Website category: camera
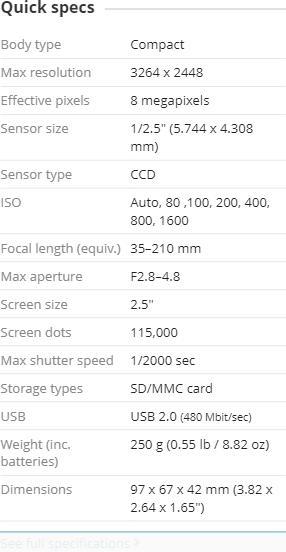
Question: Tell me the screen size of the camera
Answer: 2.5

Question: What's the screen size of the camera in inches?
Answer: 2.5

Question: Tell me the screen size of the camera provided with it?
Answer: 2.5

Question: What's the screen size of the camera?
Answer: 2.5

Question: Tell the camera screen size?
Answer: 2.5

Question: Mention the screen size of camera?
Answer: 2.5

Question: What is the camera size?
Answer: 2.5

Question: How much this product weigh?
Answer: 250 g (0.55 lb / 8.82 oz )

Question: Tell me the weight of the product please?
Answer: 250 g (0.55 lb / 8.82 oz )

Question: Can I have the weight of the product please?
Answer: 250 g (0.55 lb / 8.82 oz )

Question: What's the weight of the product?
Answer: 250 g (0.55 lb / 8.82 oz )

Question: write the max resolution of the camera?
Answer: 3264 x 2448

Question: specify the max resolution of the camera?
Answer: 3264 x 2448

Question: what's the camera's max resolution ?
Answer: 3264 x 2448

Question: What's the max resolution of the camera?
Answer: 3264 x 2448

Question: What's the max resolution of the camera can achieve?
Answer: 3264 x 2448

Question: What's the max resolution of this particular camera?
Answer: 3264 x 2448

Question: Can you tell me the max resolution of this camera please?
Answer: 3264 x 2448

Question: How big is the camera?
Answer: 97 x 67 x 42 mm (3.82 x 2.64 x 1.65 )

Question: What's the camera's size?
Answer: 97 x 67 x 42 mm (3.82 x 2.64 x 1.65 )

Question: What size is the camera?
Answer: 97 x 67 x 42 mm (3.82 x 2.64 x 1.65 )

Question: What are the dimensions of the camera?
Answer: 97 x 67 x 42 mm (3.82 x 2.64 x 1.65 )

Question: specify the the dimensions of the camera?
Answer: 97 x 67 x 42 mm (3.82 x 2.64 x 1.65 )

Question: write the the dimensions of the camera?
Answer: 97 x 67 x 42 mm (3.82 x 2.64 x 1.65 )

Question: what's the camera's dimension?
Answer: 97 x 67 x 42 mm (3.82 x 2.64 x 1.65 )